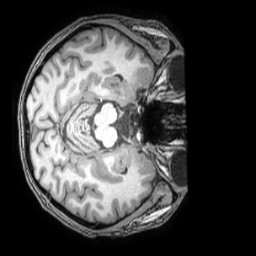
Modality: T1w
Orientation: axial
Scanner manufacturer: philips
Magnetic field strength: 3 T
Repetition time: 0.008 s
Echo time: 0.0035 s